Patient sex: M
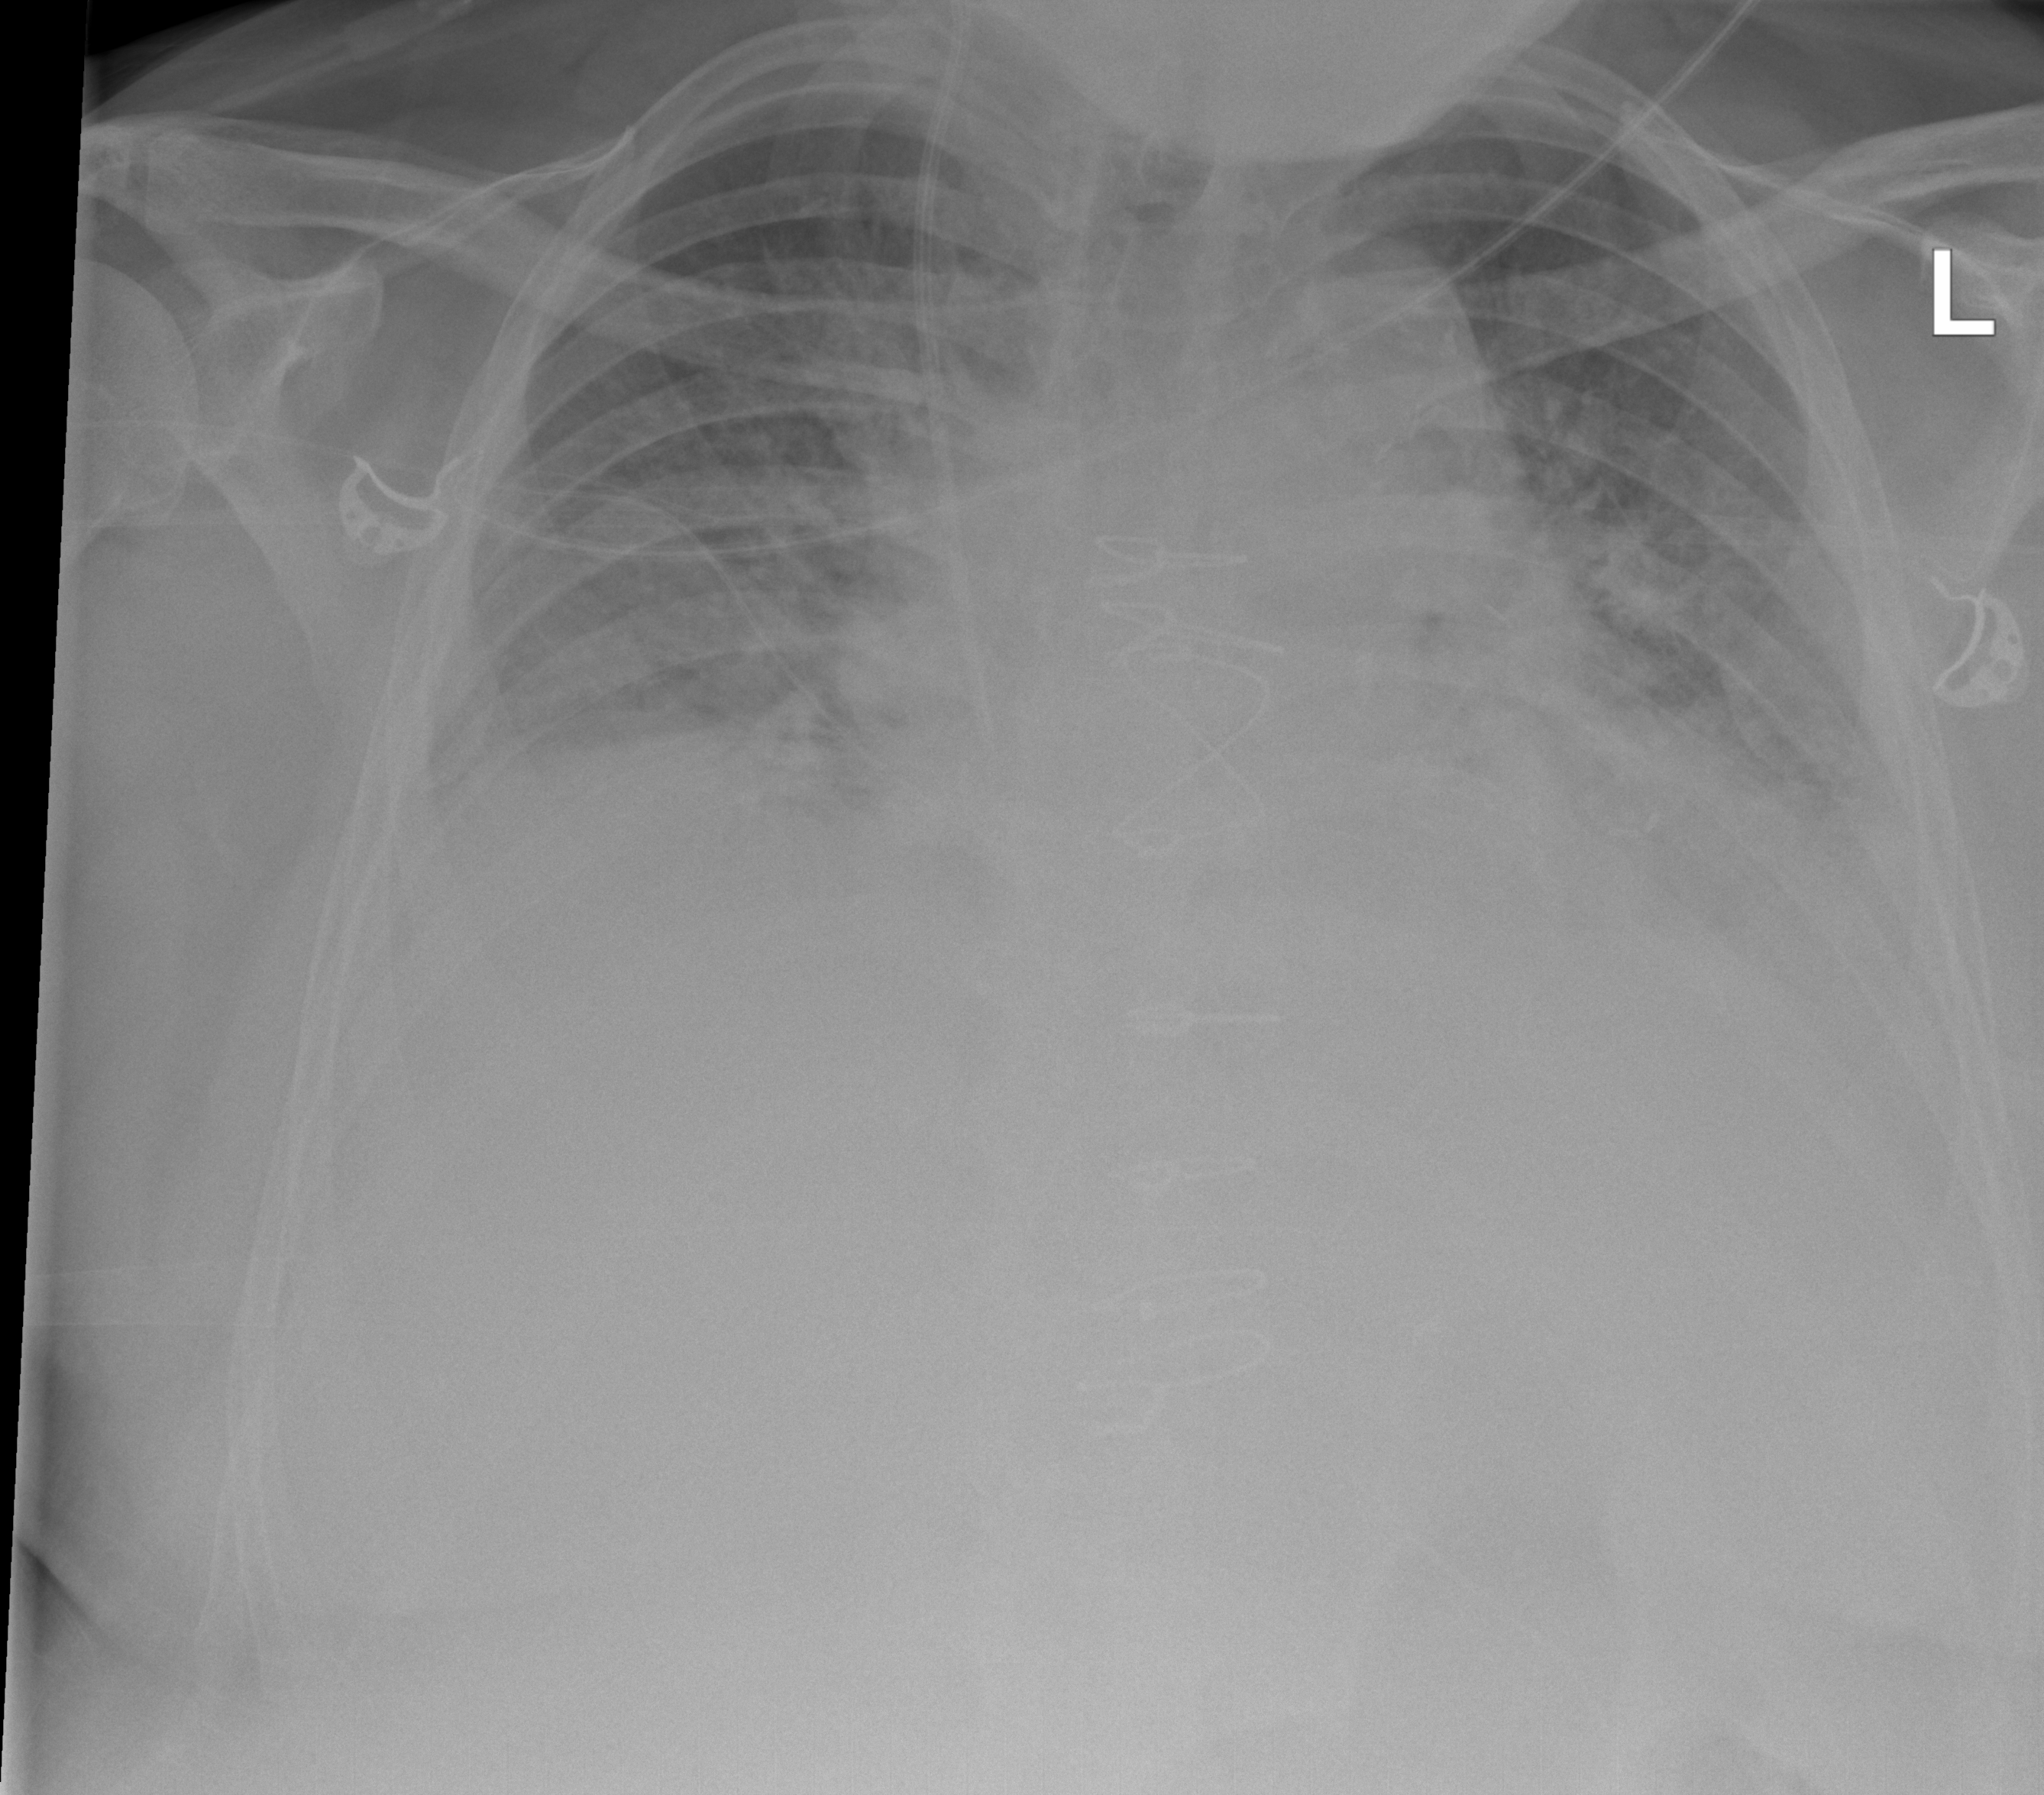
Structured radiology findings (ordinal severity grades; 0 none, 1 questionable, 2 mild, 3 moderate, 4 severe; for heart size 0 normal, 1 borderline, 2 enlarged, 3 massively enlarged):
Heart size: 2
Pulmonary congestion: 3
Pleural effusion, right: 3
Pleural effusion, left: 3
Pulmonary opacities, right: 0
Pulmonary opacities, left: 0
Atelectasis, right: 3
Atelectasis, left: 3